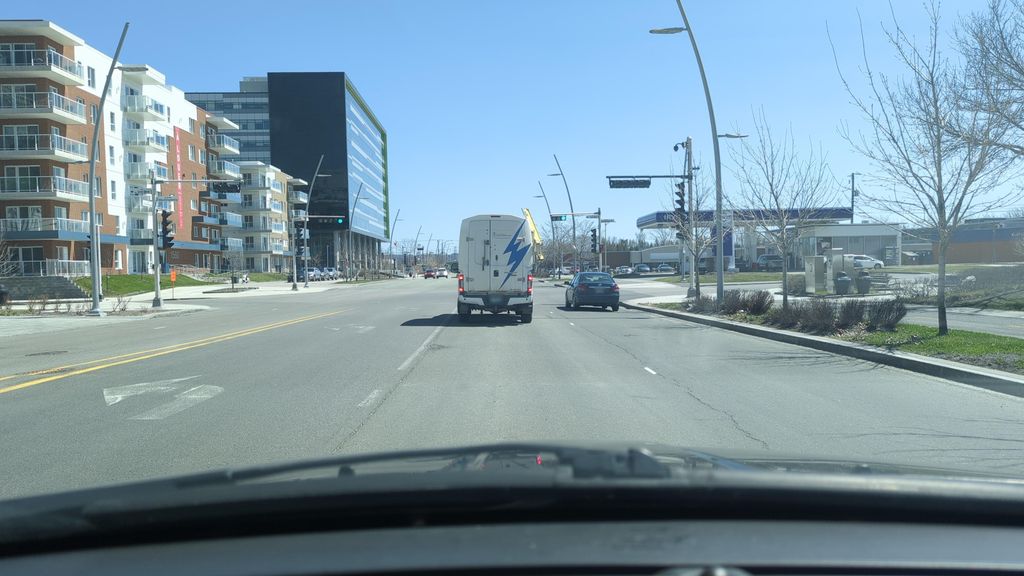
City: quebec_city